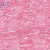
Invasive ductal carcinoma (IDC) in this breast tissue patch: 0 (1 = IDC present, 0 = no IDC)